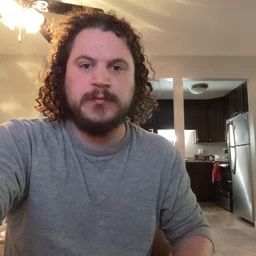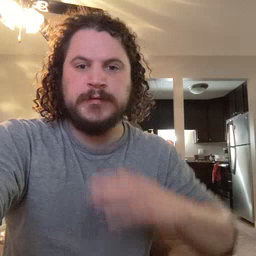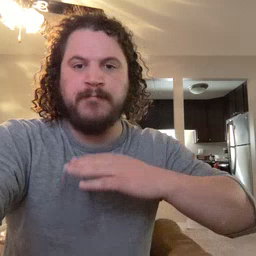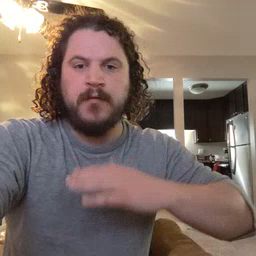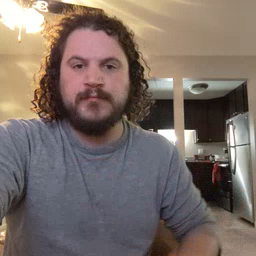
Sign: table